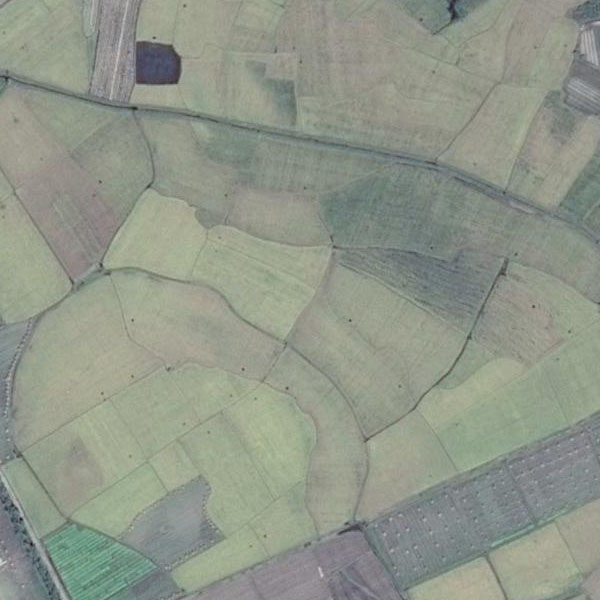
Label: Farmland